Question: I'm using stock collection view controller and just enabled header reusable view in storyboard.

However, on runtime I don't see that title label. Question is do I have to implement something in order to see the label created in storyboard? If not, what may cause it not to be visible? I can see all cells runtime, can see also the space occupied by header reusable view. However, it's empty.
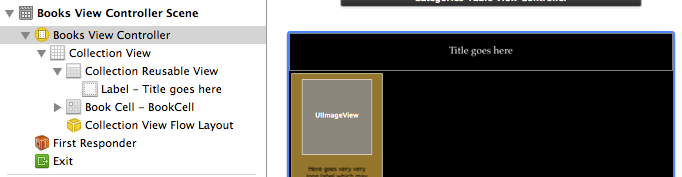
Answer: you need to implement
'''
collectionView:viewForSupplementaryElementOfKind:atIndexPath:
'''
in order to get section views. This method is part of the datasource of the collectionView